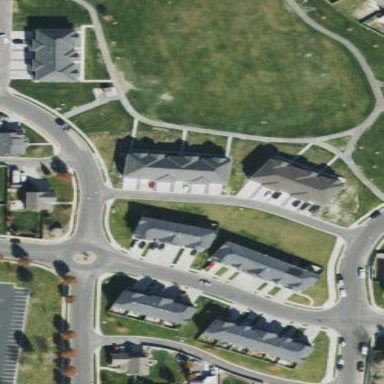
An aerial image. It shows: Residential area with townhomes.